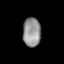
Tissue: lung
Cell type: Epithelial cells
Senescence score: 0.2147
Nuclear area (px): 514
Mean DAPI intensity: 144.774